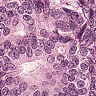
Metastatic tissue present: yes